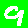
Digit: 9